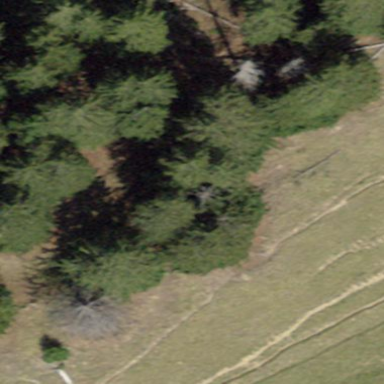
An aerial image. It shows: Forest area.